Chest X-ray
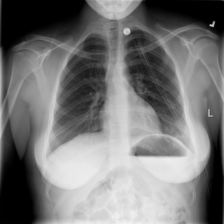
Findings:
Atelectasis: negative
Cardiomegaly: negative
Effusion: negative
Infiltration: negative
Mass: negative
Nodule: negative
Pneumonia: negative
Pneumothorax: negative
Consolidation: negative
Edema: negative
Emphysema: negative
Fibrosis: negative
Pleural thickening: negative
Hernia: negative